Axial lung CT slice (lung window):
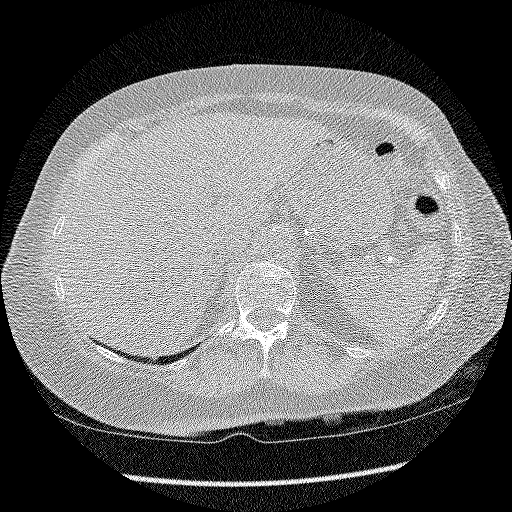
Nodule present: no